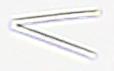
Label: Thalassionema